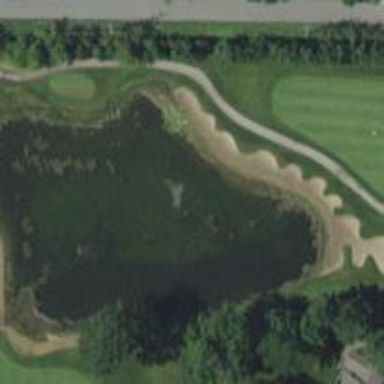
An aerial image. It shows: Sandy area is golf bunker.